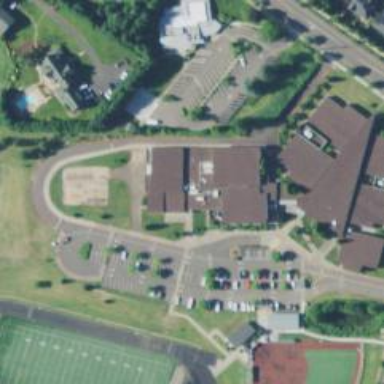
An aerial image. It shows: Community center.